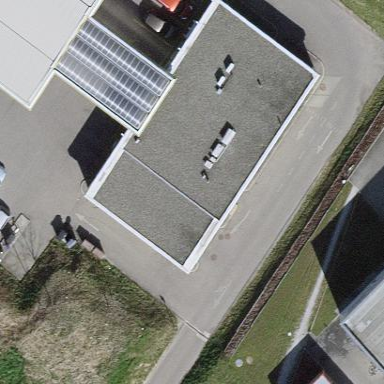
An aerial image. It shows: Building that serves as fuel station.